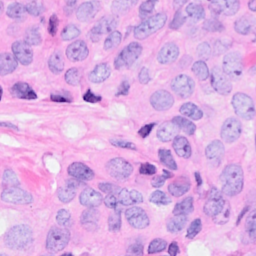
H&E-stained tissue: Breast